問題: 線分ABを直径とする半円があり、その中心をOとします。半円の弧AB上に2点P、Qを、4点A、P、Q、Bがこの順に時計回りに並ぶようにとり、三角形POQの外接円をΩとします。いま、Ωと線分AQ、線分BPが交わったので、交点をそれぞれR、Sとします。円Ωにおいて、劣弧PRの長さが3、劣弧SQの長さが4のとき、劣弧RSの長さはいくつですか。
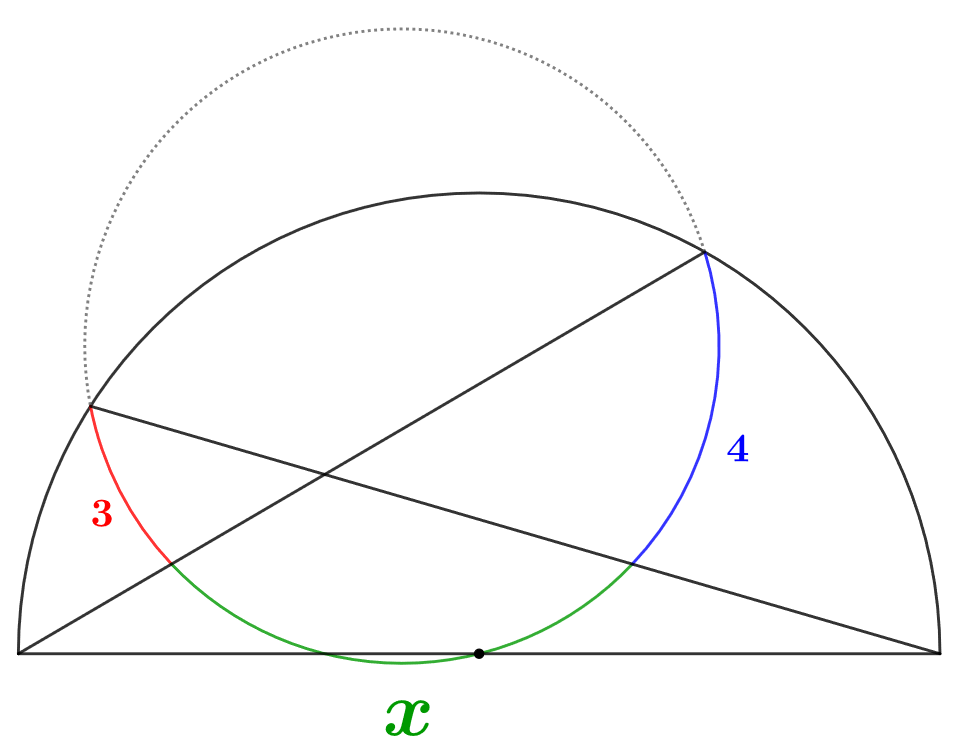
解答: Ωと線分ABの交点のうちOでないほうをTとする。また、直線APと直線BQの交点をC、直線AQと直線BPの交点をHとする。このとき、三角形ABCの垂心はHであるから、Hは三角形ABCの垂足三角形（=三角形POQ）の内心である。したがって∠QPB=∠BPH、∠PQA=∠AQHであるから弧RS=弧RH+弧HS=弧PR+弧SQ。よって解答は7。
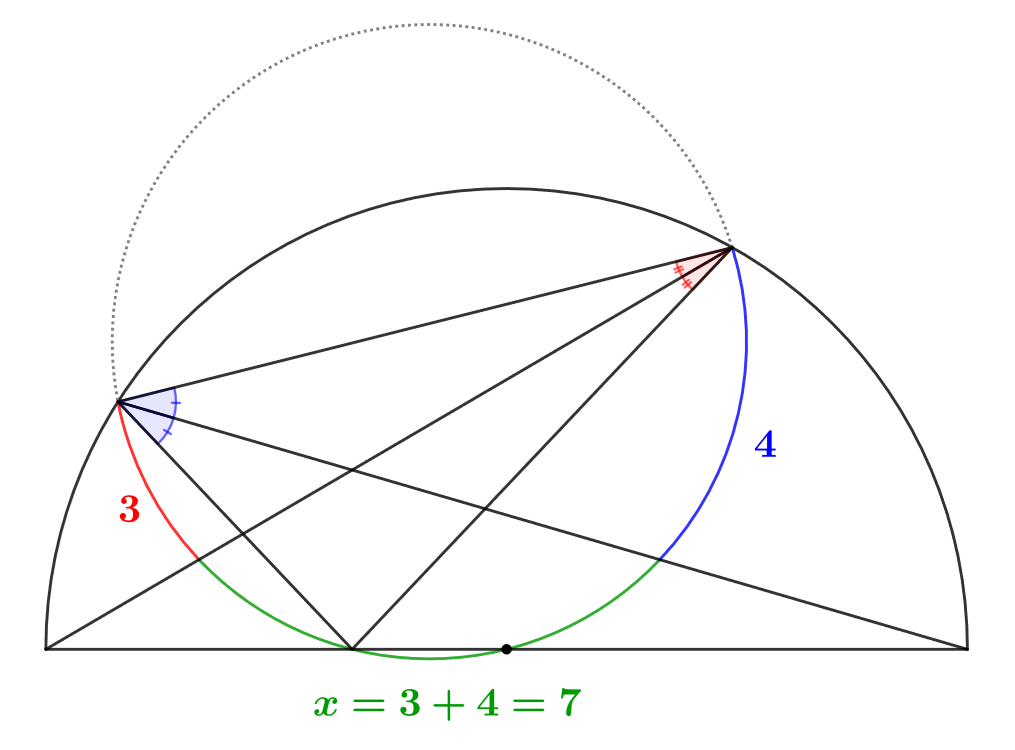
答え: 7
タグ: 垂足三角形